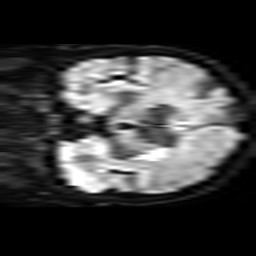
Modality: TRACE
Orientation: coronal
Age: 76
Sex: female
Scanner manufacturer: philips
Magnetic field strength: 3 T
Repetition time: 4.056 s
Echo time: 0.05989 s